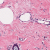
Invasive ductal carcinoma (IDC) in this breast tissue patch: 0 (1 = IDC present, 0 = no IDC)